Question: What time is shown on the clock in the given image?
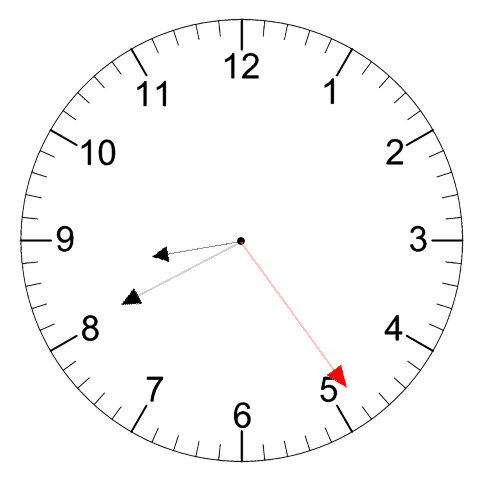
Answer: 08:40:24